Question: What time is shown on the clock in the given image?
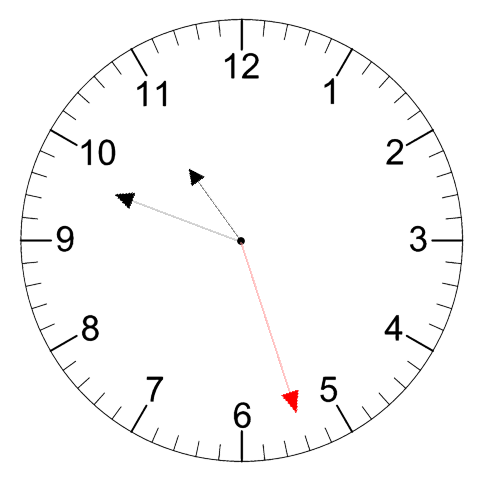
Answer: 10:48:27